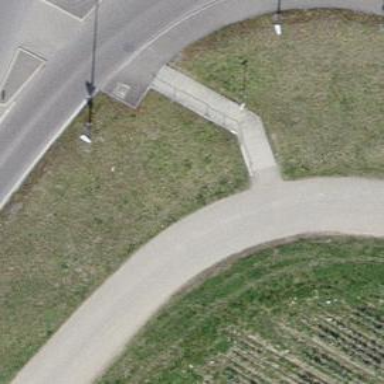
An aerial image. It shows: Road with steps.